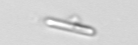
Label: Bacillariophyceae